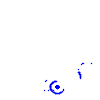
Particle: electron